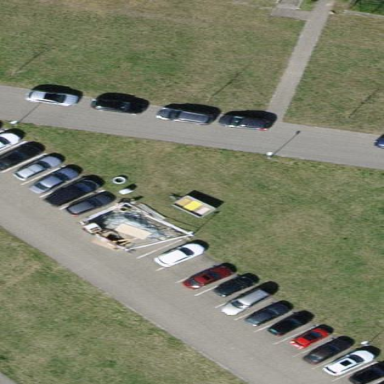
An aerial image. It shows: Street-side parking area.